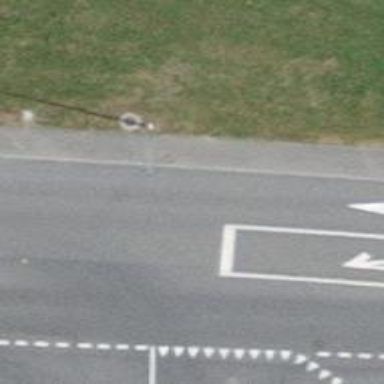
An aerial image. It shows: Secondary road.